Question: I have some volumetric imaging data consisting of values sampled on a regular grid in x,y,z, but with a non-cubic voxel shape (the space between adjacent points in z is greater than in x,y). I would eventually like to be able to interpolate the values on some arbitrary 2D plane that passes through the volume, like this:

I'm aware of 'scipy.ndimage.map_coordinates', but in my case using it is less straightforward because it implicitly assumes that the spacing of the elements in the input array are equal across dimensions. I could first resample my input array according to the smallest voxel dimension (so that all of my voxels would then be cubes), then use 'map_coordinates' to interpolate over my plane, but it doesn't seem like a great idea to interpolate my data twice.
I'm also aware that 'scipy' has various interpolators for irregularly-spaced ND data ('LinearNDInterpolator', 'NearestNDInterpolator' etc.), but these are very slow and memory-intensive for my purposes. What is the best way of interpolating my data given that I know that the values regularly spaced within each dimension?
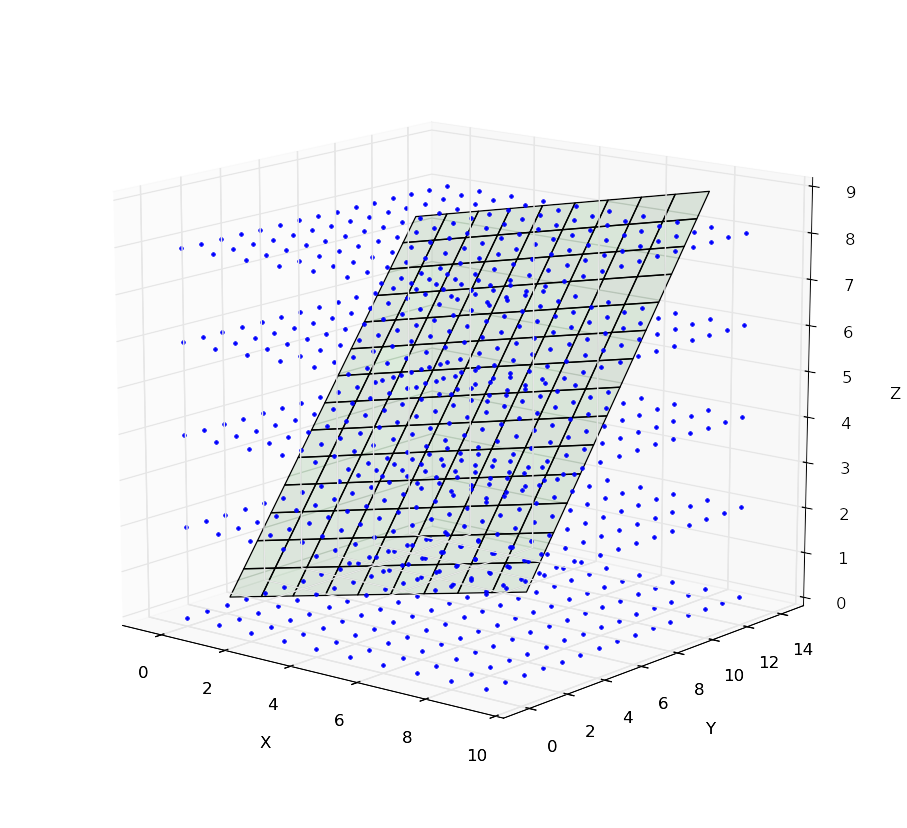
Answer: You can use 'map_coordinates' with a little bit of algebra. Lets say the spacings of your grid are 'dx', 'dy' and 'dz'. We need to map these coordinates to coordinates, so lets define three new variables:
'''
xx = x / dx
yy = y / dy
zz = z / dz
'''
The input to 'map_coordinates' is an array of shape '(d, ...)' where 'd' is the number of dimensions of your original data. If you define an array such as:
'''
scaling = np.array([dx, dy, dz])
'''
you can transform your coordinates to coordinates by dividing by 'scaling' with a little broadcasting magic:
'''
idx = coords / scaling[(slice(None),) + (None,)*(coords.ndim-1)]
'''
To put it all together in an example:
'''
dx, dy, dz = 1, 1, 2
scaling = np.array([dx, dy, dz])
data = np.random.rand(10, 15, 5)
'''
Lets say we want to interpolate values along the plane '2*y - z = 0'. We take two vectors perpendicular to the planes normal vector:
'''
u = np.array([1, 0 ,0])
v = np.array([0, 1, 2])
'''
And get the coordinates at which we want to interpolate as:
'''
coords = (u[:, None, None] * np.linspace(0, 9, 10)[None, :, None] +
v[:, None, None] * np.linspace(0, 2.5, 10)[None, None, :])
'''
We convert them to coordinates and interpoalte using 'map_coordinates':
'''
idx = coords / scaling[(slice(None),) + (None,)*(coords.ndim-1)]
new_data = ndi.map_coordinates(data, idx)
'''
This last array is of shape '(10, 10)' and has in position '[u_idx, v_idx]' the value corresponding to the coordinate 'coords[:, u_idx, v_idx]'.
You could build on this idea to handle interpolation where your coordinates don't start at zero, by adding an offset before the scaling.